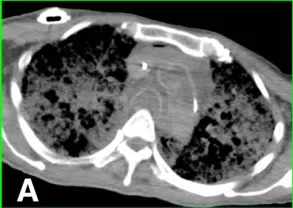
Postmortem analysis. A) Postmortem CT of mediastinal window.
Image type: radiology (ct)